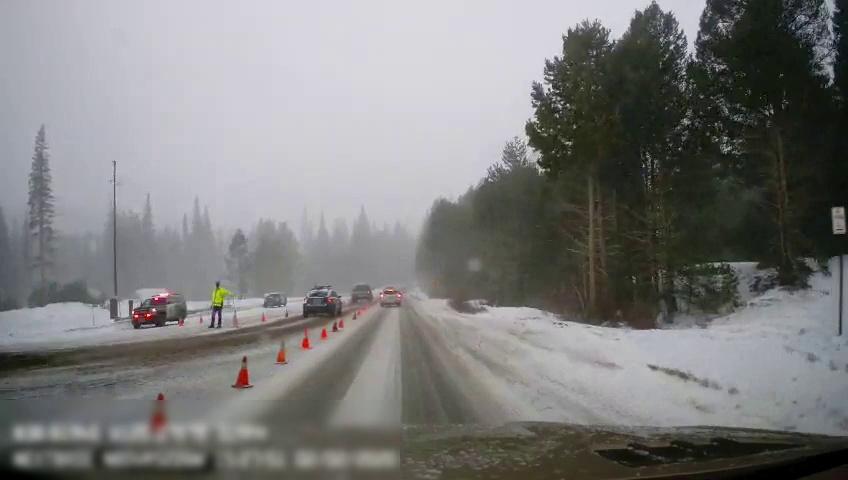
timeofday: Day
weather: Snowy
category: Drivable Space
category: Vehicles | SUV
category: Vehicles | SUV
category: Pedestrians
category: Vehicles | Truck
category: Vehicles | Car
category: Vehicles | SUV
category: Traffic | Signs